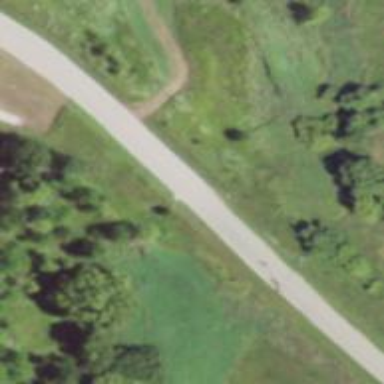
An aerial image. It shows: Secondary road.